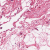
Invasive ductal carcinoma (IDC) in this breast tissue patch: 0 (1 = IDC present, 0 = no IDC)